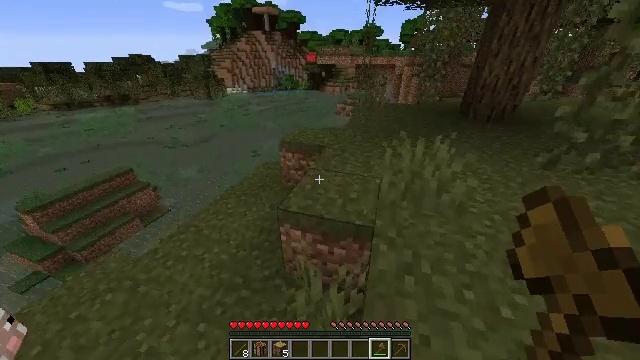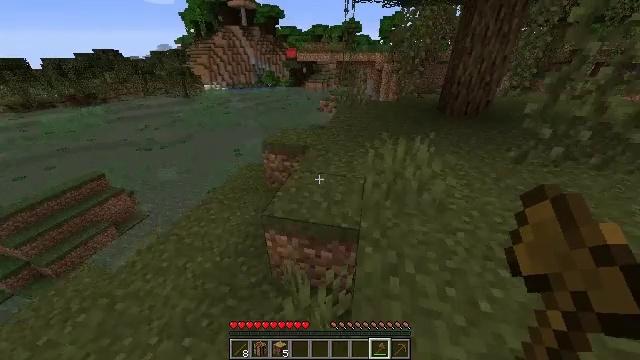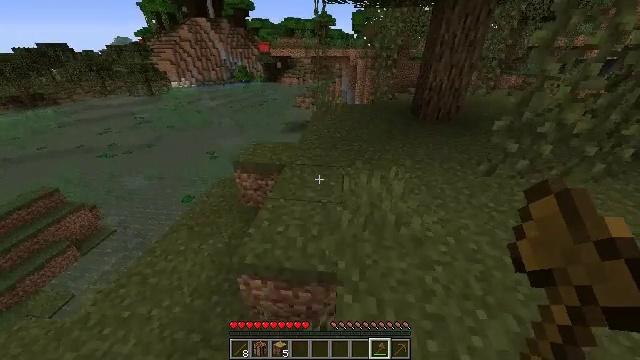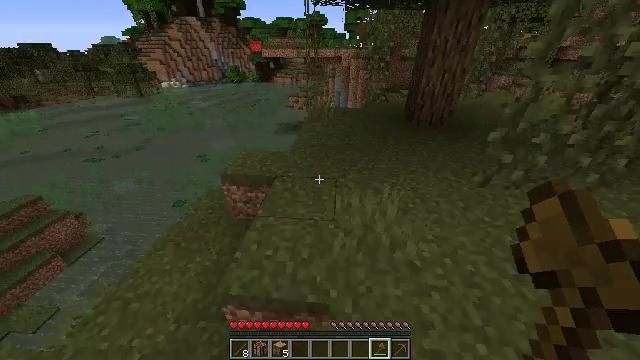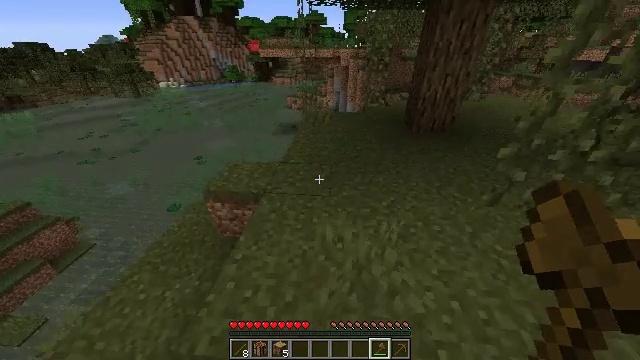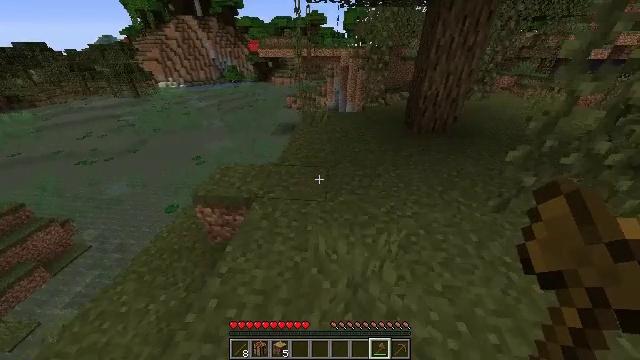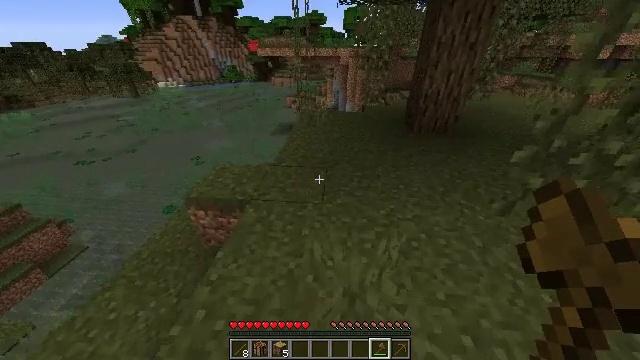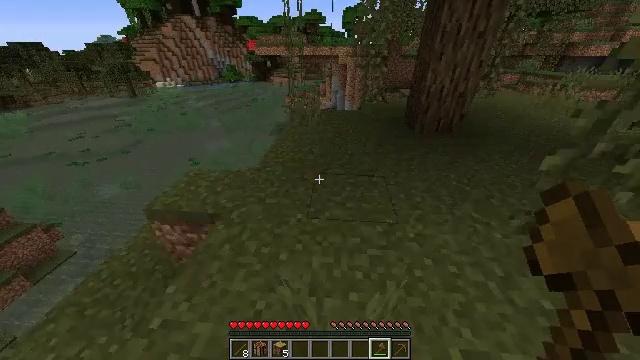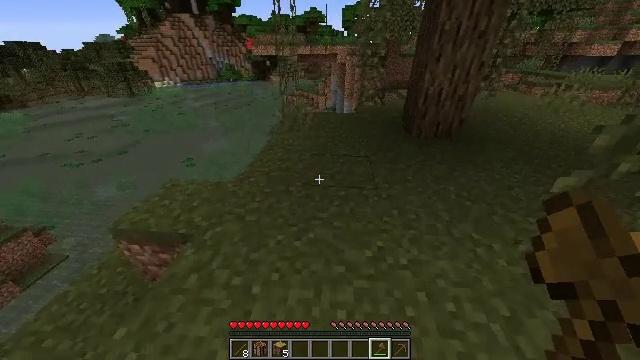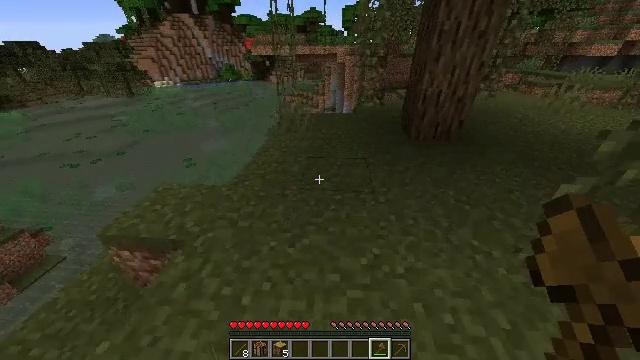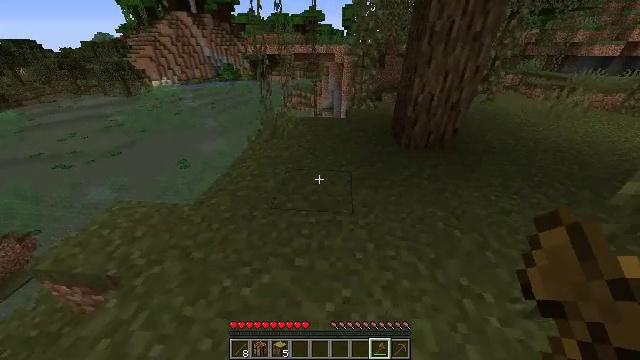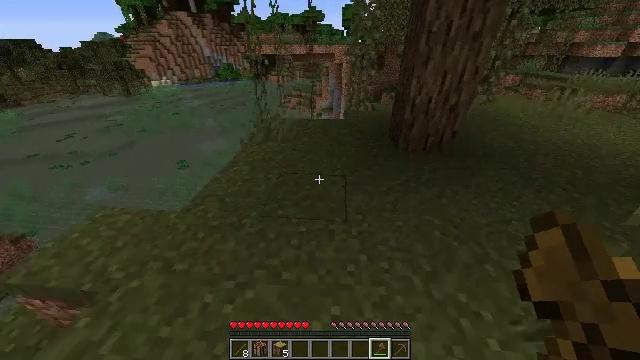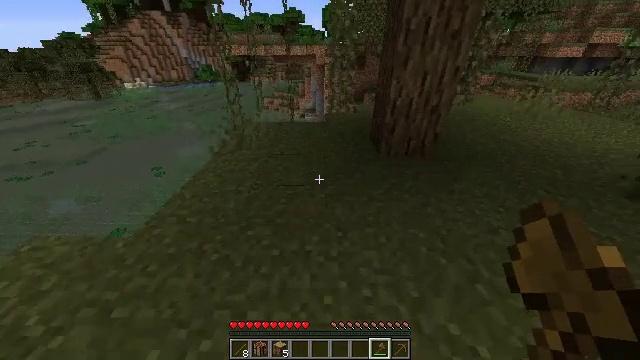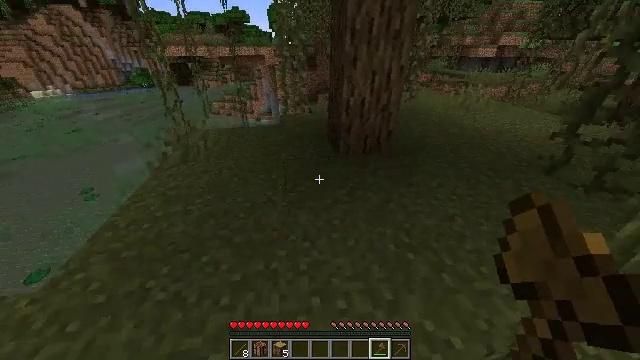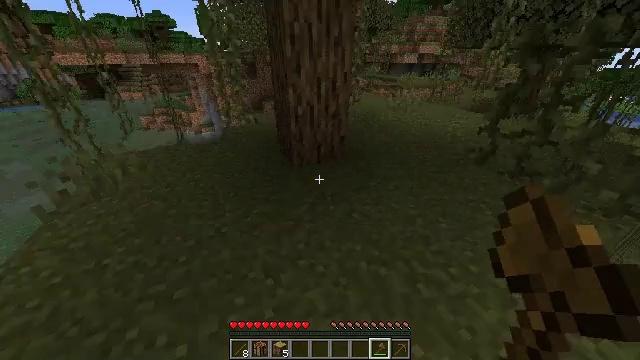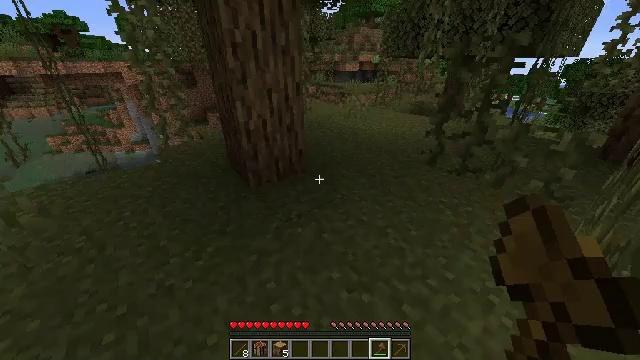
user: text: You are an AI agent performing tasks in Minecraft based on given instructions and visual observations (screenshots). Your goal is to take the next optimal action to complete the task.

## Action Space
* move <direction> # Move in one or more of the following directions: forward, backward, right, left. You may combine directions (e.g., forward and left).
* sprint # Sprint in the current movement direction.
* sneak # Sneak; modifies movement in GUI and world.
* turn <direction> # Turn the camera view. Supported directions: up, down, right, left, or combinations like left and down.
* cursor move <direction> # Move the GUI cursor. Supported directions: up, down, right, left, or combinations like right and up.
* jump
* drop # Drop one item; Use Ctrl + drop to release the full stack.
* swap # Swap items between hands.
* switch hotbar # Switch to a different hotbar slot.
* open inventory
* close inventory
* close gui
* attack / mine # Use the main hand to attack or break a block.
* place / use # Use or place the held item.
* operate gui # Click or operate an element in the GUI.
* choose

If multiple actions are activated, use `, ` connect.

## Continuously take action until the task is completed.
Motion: motion action
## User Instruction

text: Break the block to gather lily of the valley.
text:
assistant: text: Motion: move forward and move right, turn right, jump
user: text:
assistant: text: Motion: move forward and move right, turn right and down, jump
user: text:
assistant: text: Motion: move forward and move right, turn right, jump
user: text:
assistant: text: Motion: move forward and move right, jump
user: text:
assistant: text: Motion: move forward and move right
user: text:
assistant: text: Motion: move forward and move right
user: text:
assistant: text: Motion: move forward and move right
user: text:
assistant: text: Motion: move forward and move right
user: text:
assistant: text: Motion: move forward and move right
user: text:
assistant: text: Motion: move forward and move right
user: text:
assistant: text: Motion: move forward
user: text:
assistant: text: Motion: move forward, turn right
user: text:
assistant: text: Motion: move forward, turn right
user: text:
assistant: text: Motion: move forward, turn right and up
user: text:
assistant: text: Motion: turn right and up
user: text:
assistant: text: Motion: move forward, turn right
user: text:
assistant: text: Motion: move forward
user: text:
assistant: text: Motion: no_op
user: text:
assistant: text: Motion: no_op
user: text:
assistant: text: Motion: move forward
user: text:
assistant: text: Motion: move forward
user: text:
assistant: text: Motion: move forward
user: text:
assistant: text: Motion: move forward
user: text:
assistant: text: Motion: move forward
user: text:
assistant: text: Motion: move forward
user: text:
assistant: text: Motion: move forward
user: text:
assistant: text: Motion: move forward
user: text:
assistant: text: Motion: move forward
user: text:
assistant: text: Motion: move forward
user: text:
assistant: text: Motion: move forward